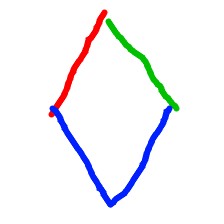
Shape: rhombus